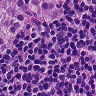
Metastatic tissue present: yes